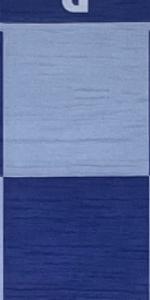
Label: Empty